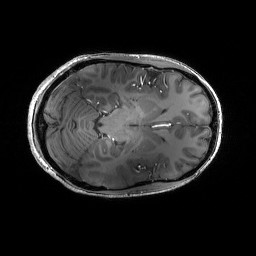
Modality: T1w
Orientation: axial
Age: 26
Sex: female
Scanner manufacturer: siemens
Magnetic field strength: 6.98 T
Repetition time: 2.37 s
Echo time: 0.00231 s